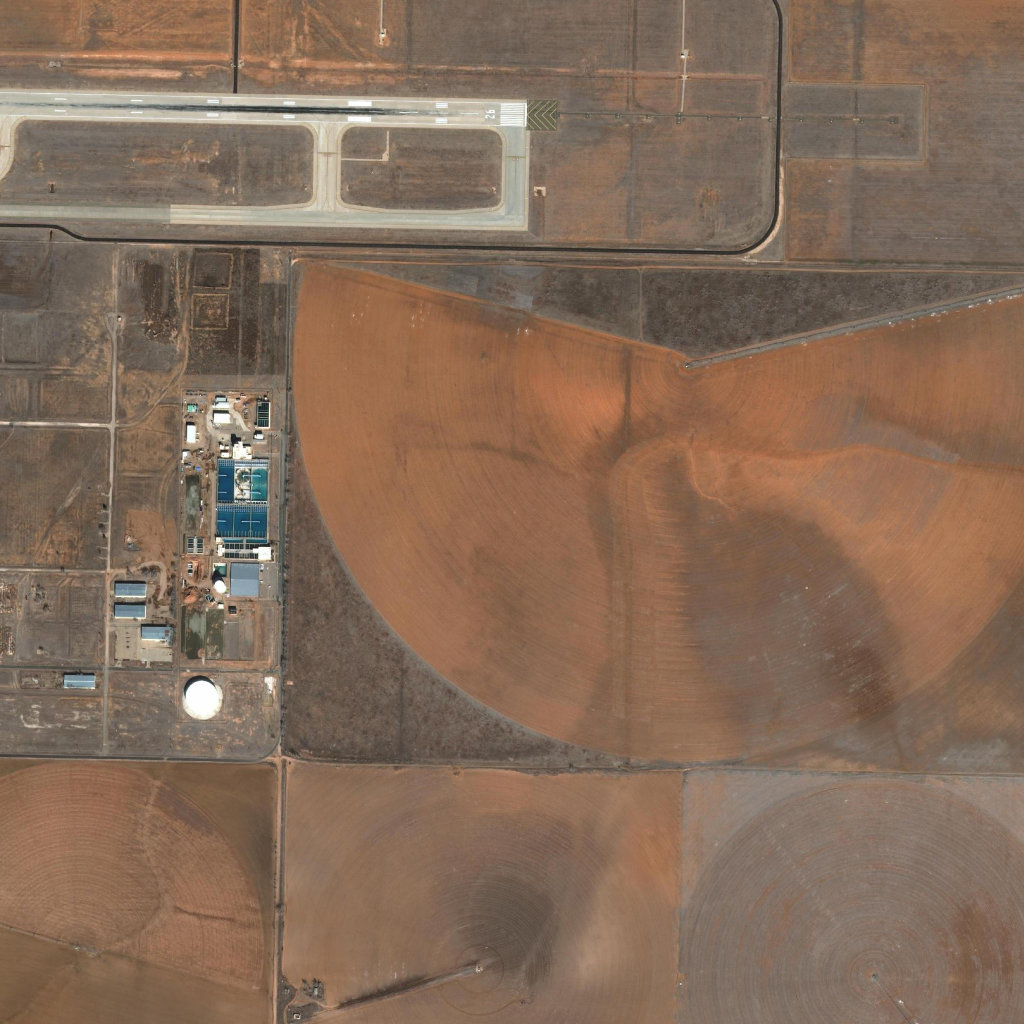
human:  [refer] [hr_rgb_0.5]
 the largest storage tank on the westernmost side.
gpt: <box>[[17, 66, 21, 70, 0]]</box>